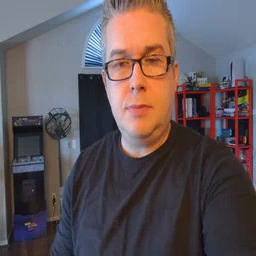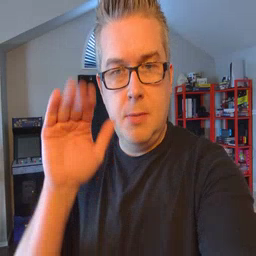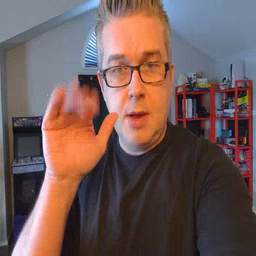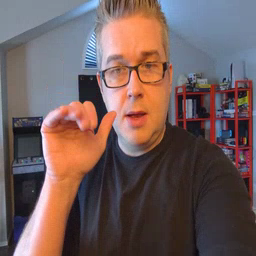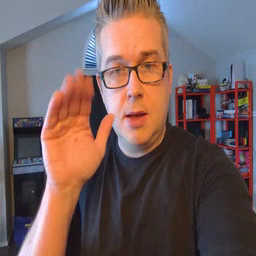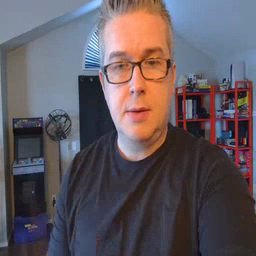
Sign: bye